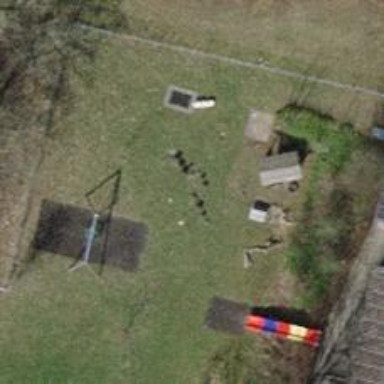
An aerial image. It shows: Playground area for leisure activities on the land.